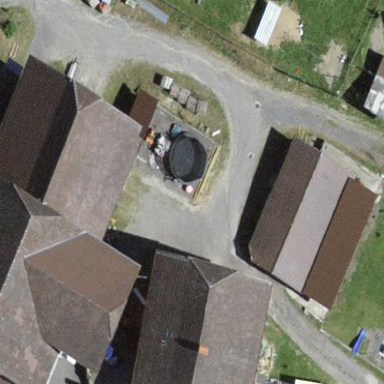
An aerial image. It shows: Rural barn.